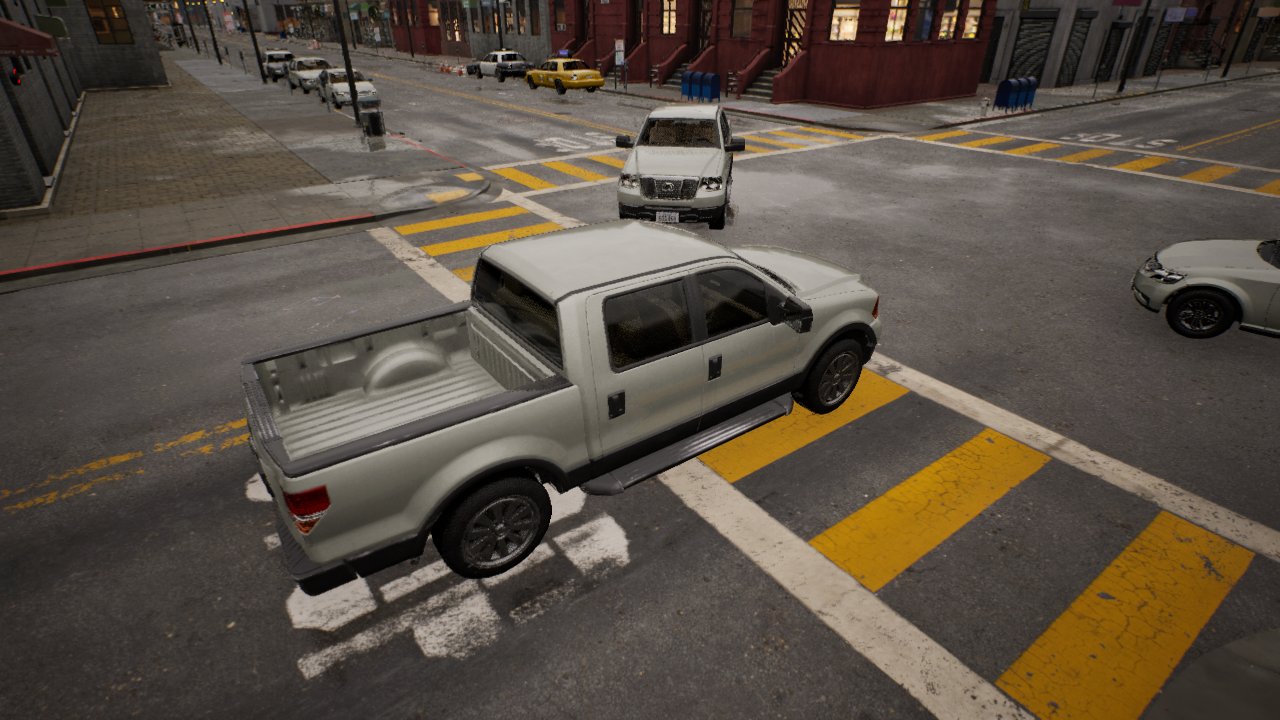
Venue: residential
Lighting: golden hour
Vehicle rig: pickup